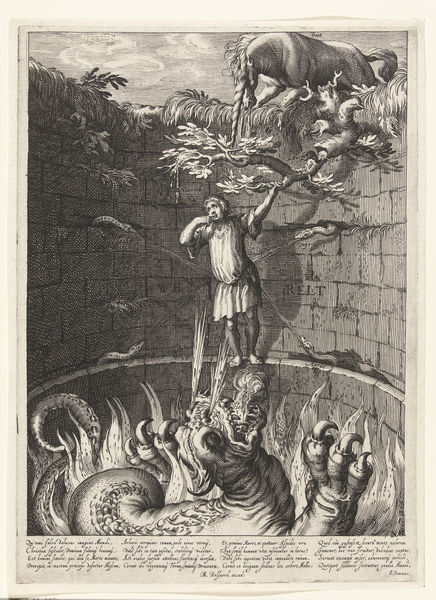
Titel: Allegorie op de wereld
Künstler: Boëtius Adamsz. Bolswert
Standort: Amsterdam
Institution: Rijksmuseum
Schlagwörter: homme, fighting, tree, gravure, arbre, cheval, dragon, feu, serpent, monster, stuck, fallen, personnage, unicorn, flammes, licorne, serpents, granche, viperes